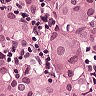
Metastatic tissue present: yes